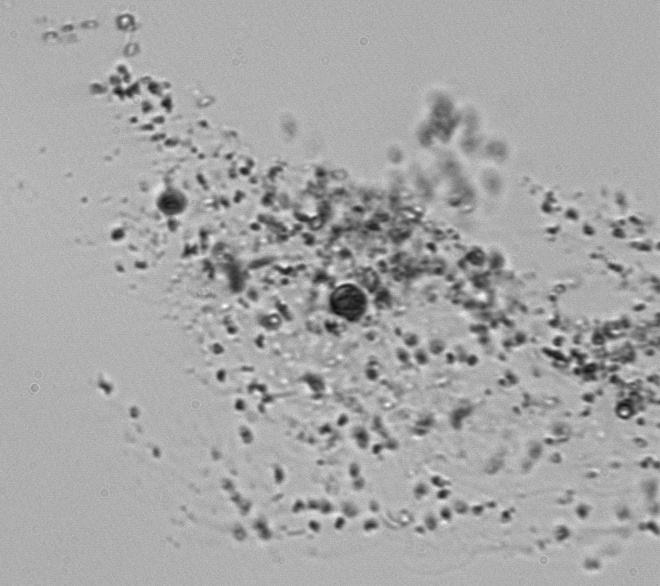
Label: Phaeocystis